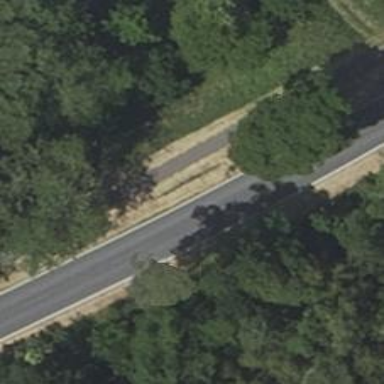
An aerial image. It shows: Secondary road with asphalt surface.